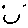
Label: smiley face